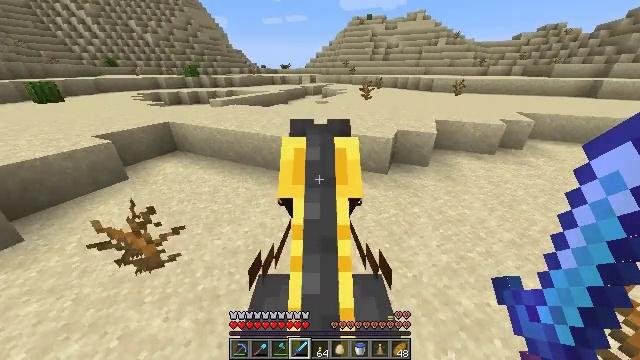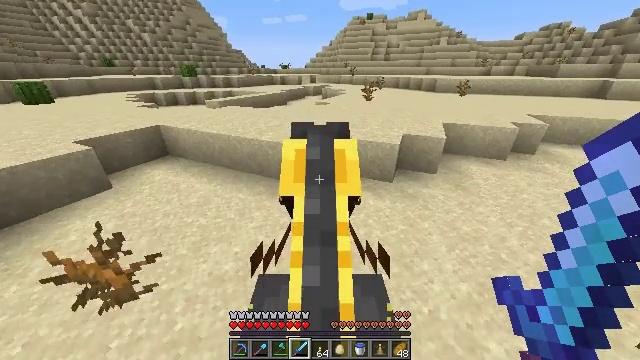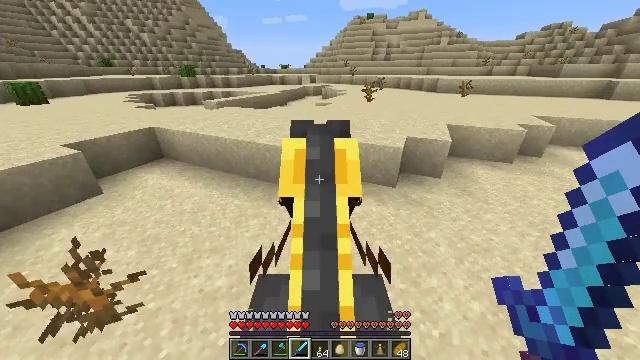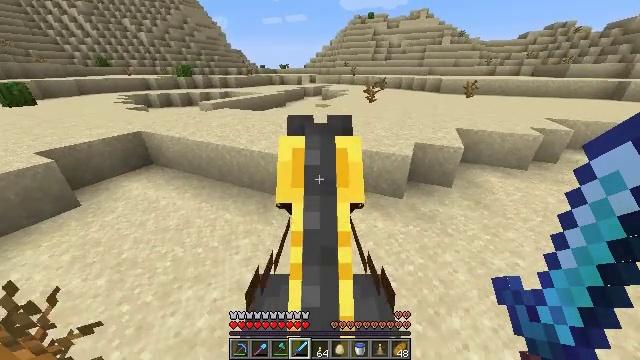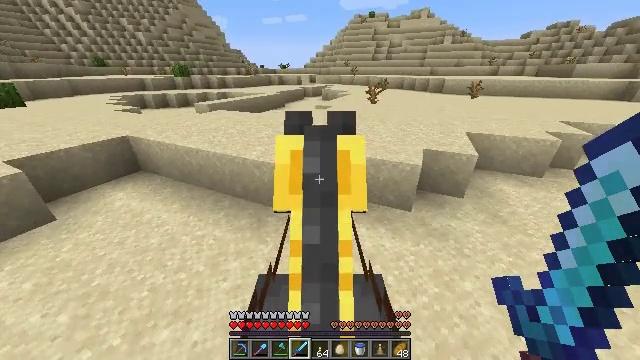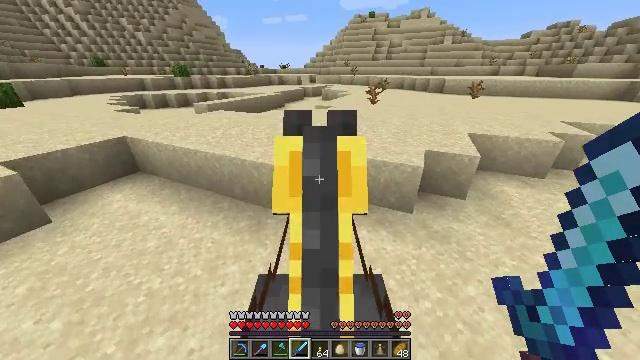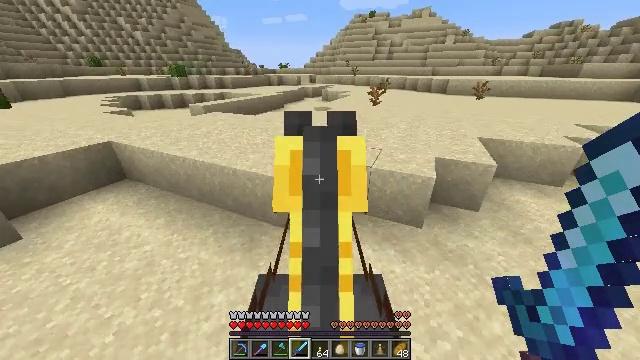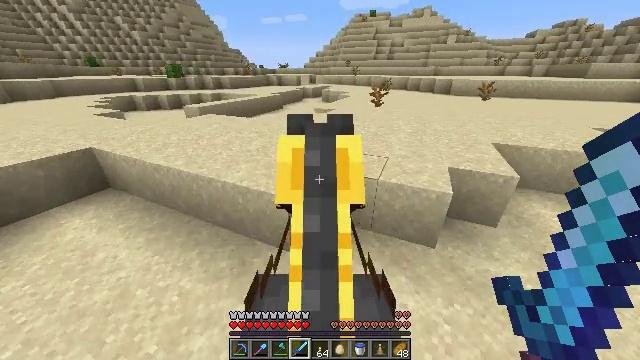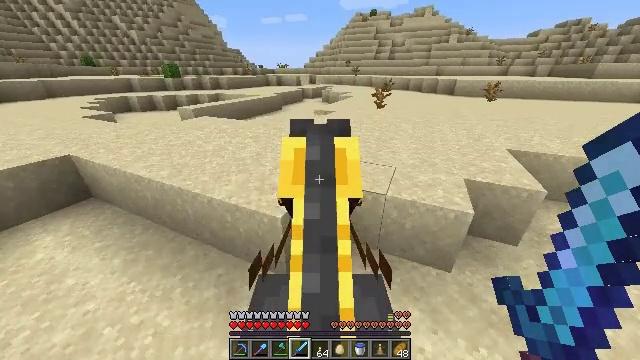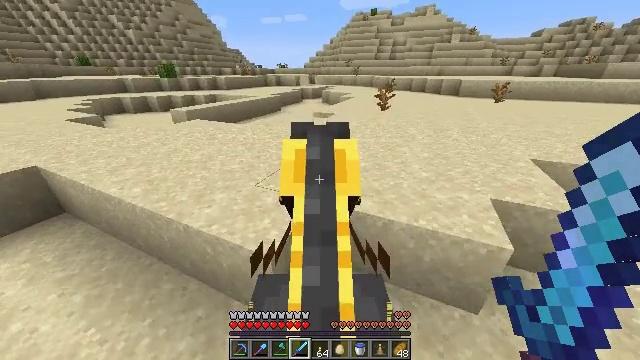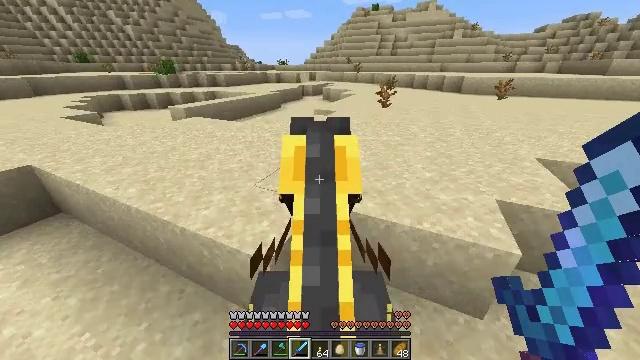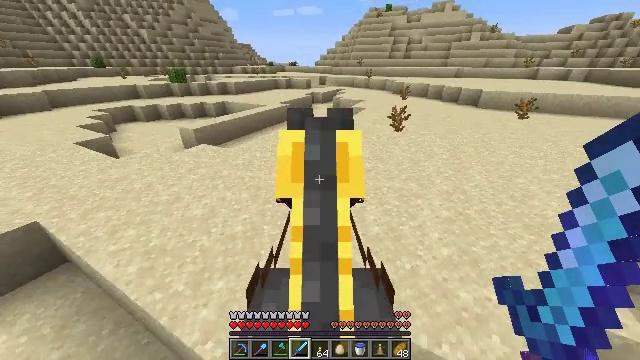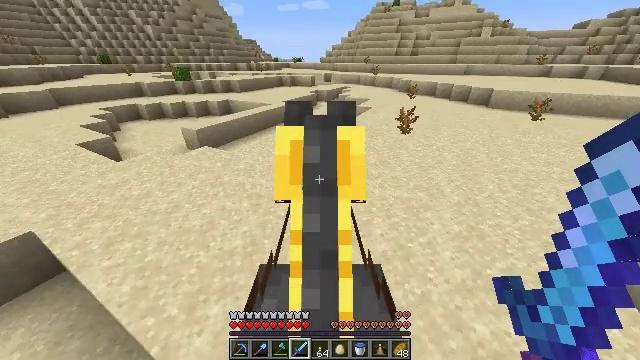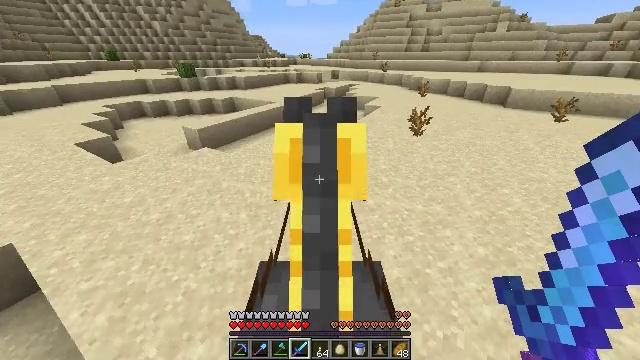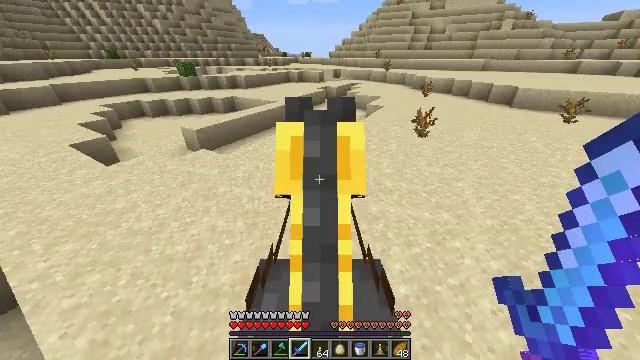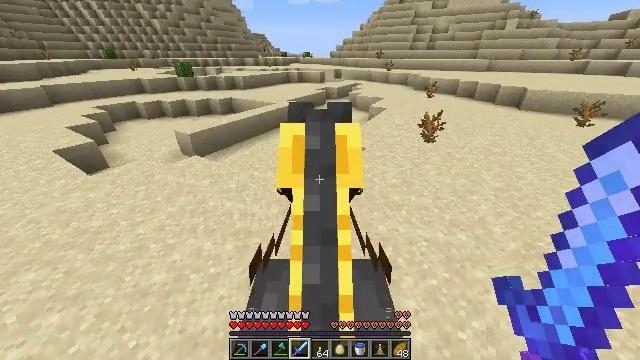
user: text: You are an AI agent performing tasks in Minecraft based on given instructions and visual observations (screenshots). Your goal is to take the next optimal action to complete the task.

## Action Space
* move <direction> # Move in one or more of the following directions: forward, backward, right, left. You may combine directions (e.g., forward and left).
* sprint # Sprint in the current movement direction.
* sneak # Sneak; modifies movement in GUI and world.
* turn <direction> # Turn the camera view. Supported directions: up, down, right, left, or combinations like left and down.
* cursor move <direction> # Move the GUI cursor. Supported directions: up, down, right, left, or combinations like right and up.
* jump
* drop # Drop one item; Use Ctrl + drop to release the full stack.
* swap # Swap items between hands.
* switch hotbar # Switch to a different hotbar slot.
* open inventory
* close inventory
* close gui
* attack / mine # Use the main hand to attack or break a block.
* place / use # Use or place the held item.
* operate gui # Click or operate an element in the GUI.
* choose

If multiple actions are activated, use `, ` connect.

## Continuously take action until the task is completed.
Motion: motion action
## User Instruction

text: Break the sandstone to collect.
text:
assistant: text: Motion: move forward, sprint
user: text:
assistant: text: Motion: move forward, sprint
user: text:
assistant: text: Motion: move forward, sprint
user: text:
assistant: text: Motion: move forward, sprint
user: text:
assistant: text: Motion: move forward, sprint
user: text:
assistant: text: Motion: move forward, sprint
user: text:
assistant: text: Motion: move forward, sprint
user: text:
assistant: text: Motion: move forward, sprint
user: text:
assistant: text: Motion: move forward, sprint
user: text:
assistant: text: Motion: move forward, sprint, turn left
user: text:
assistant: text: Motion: move forward, sprint, turn left
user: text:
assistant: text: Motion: move forward, sprint, turn left
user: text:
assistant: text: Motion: move forward, sprint, turn left
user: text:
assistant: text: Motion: move forward, sprint
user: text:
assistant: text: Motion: move forward, sprint
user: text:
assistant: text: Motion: move forward, sprint
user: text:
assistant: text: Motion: move forward, sprint
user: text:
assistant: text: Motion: move forward, sprint
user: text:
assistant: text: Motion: move forward, sprint
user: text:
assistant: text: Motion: move forward, sprint
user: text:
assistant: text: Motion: move forward, sprint
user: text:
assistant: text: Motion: move forward, sprint
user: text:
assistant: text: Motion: move forward, sprint
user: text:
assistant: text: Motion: move forward, sprint
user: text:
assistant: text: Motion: move forward, sprint
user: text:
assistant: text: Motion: move forward, sprint
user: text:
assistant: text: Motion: move forward, sprint
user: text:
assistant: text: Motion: move forward, sprint
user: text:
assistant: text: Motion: move forward, sprint
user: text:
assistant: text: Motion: move forward, sprint